Field crop: maize
Growth stage: 2
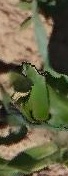
Species: maize